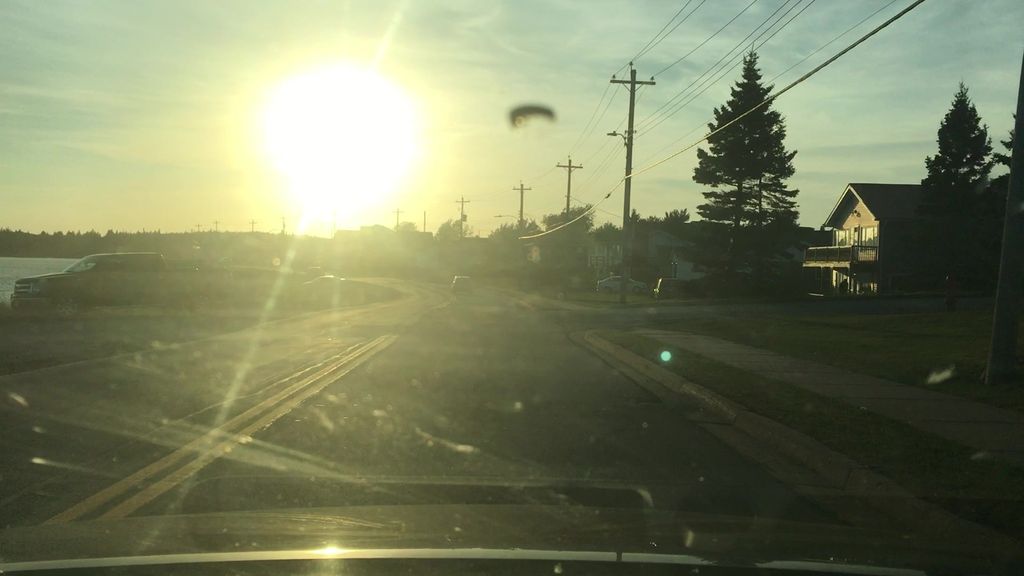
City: halifax